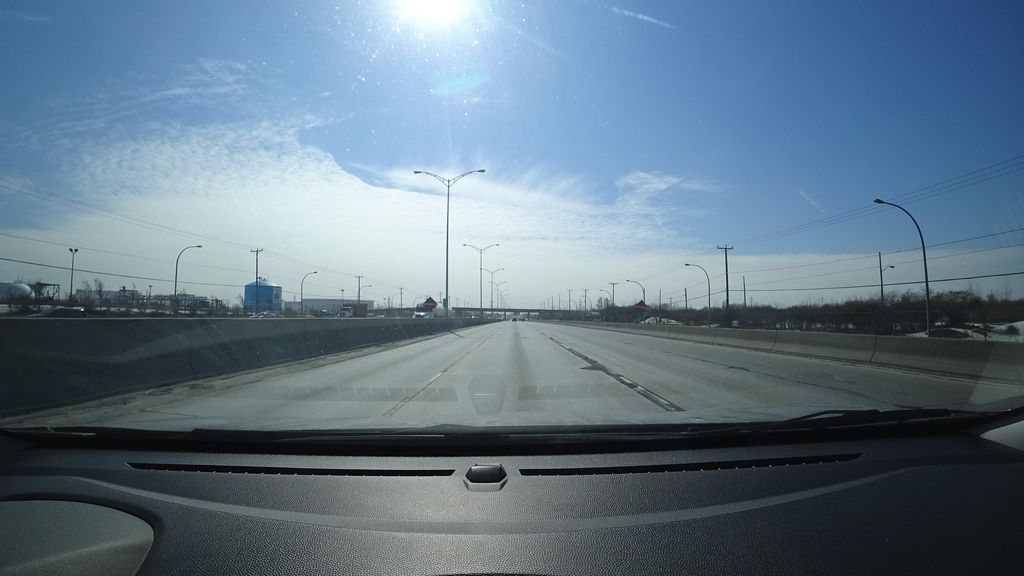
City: montreal